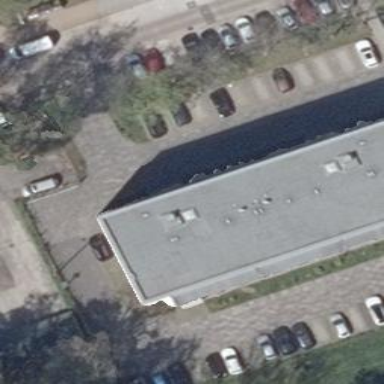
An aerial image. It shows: Apartment building with flat roof.